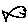
Label: fish